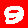
Digit: 9